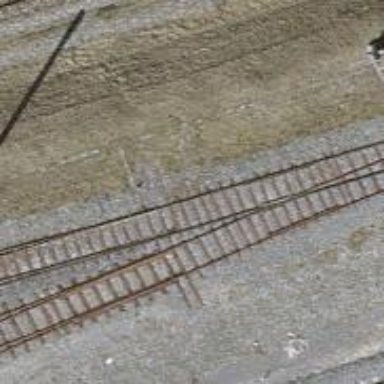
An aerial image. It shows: Railway switch.